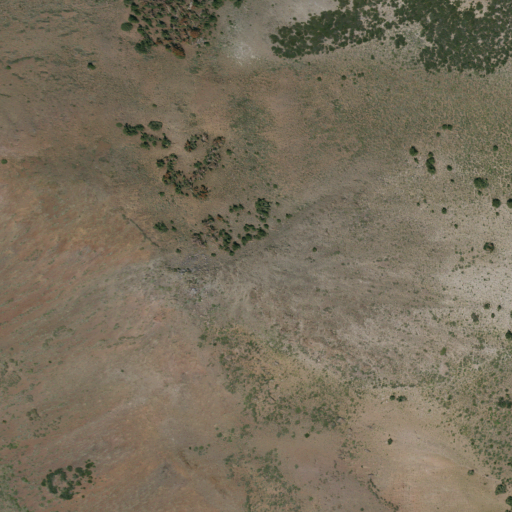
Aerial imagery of mountain in California named Rickey Peak containing shrub and evergreen forest